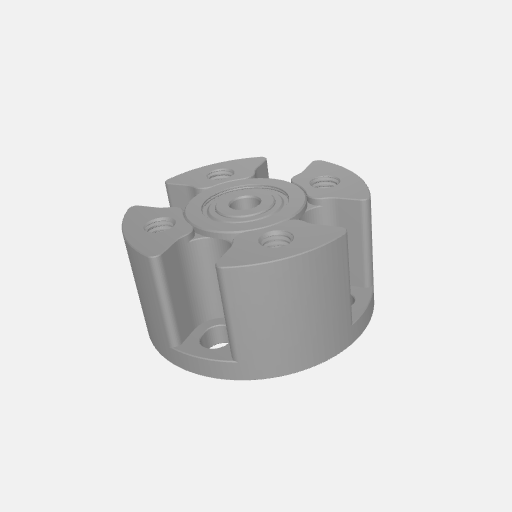
Part: DualBearingPillowBlock4ID